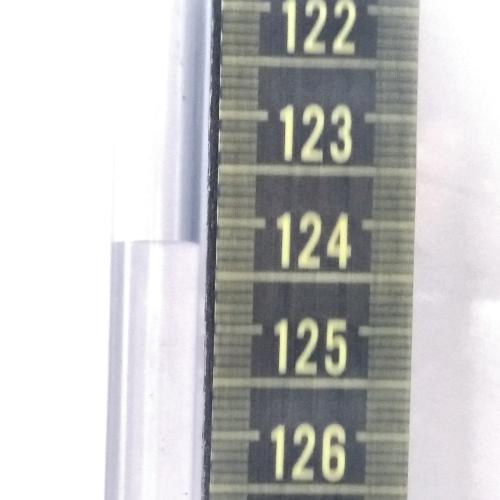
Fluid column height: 124.2 cm